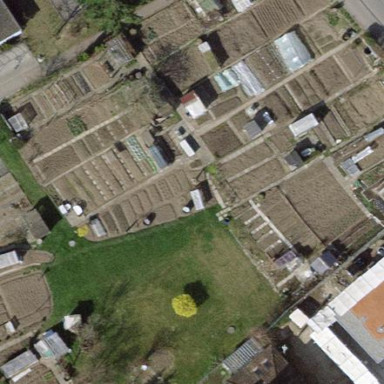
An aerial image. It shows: Area designated for allotments.